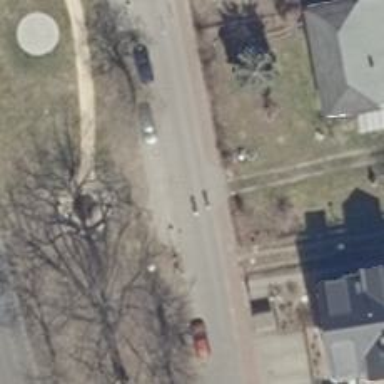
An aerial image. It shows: Residential road with parallel parking on the left side along the street.